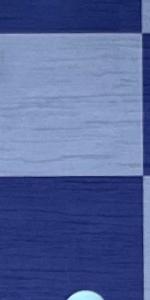
Label: Empty